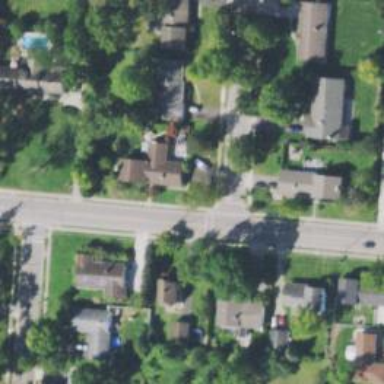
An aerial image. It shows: Residential driveway.